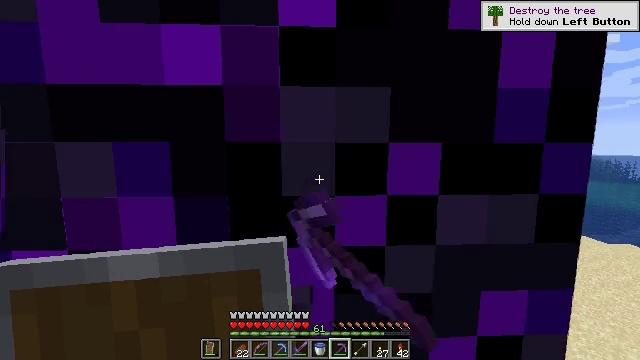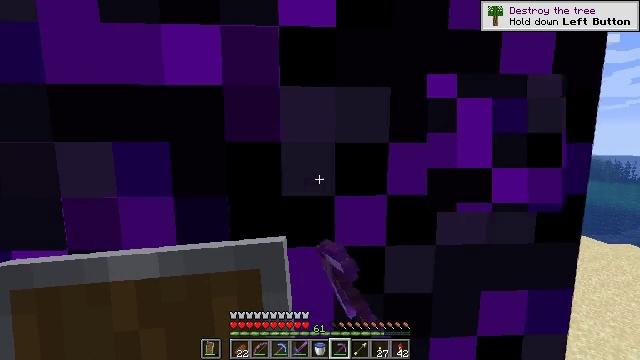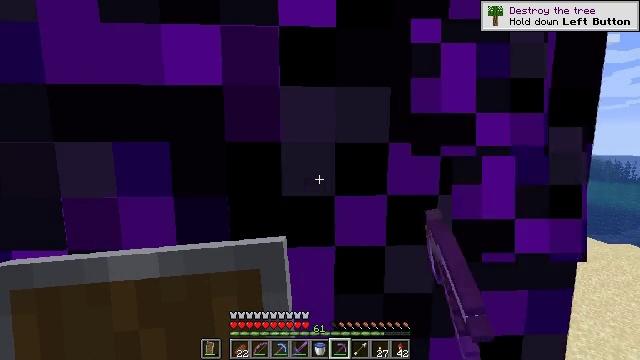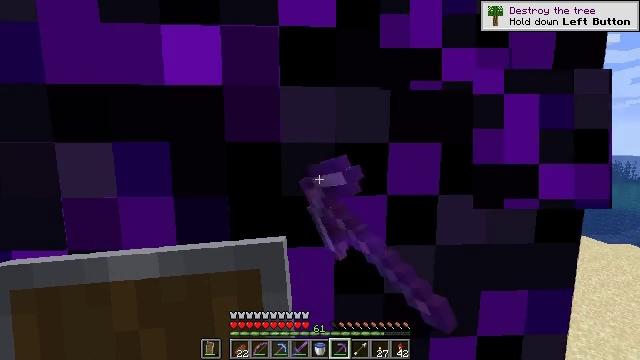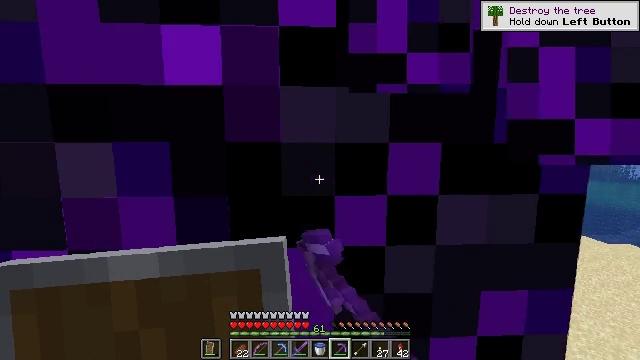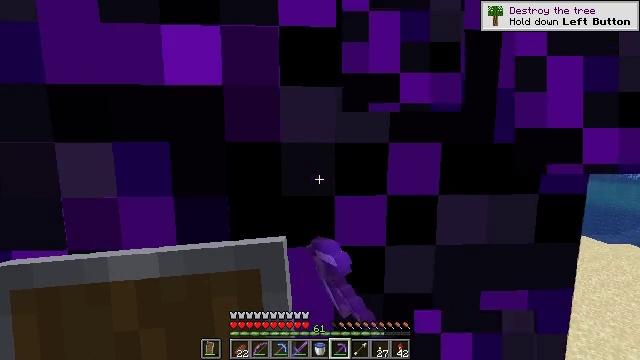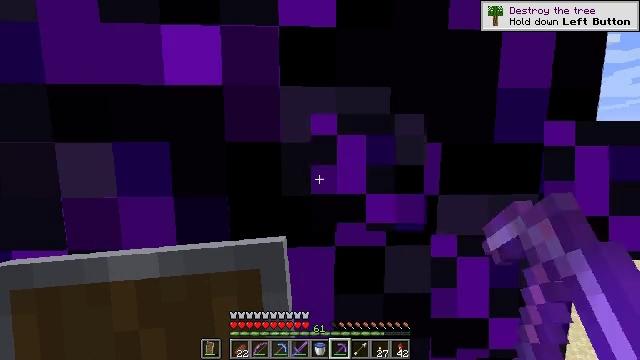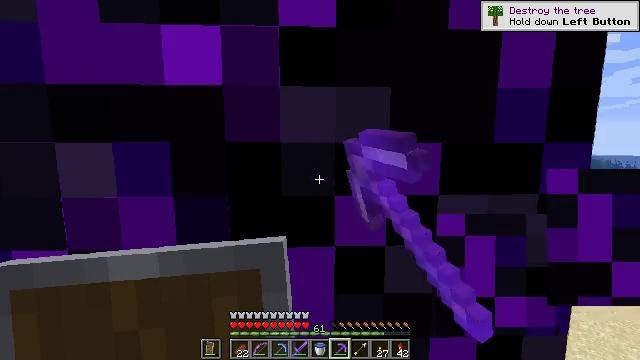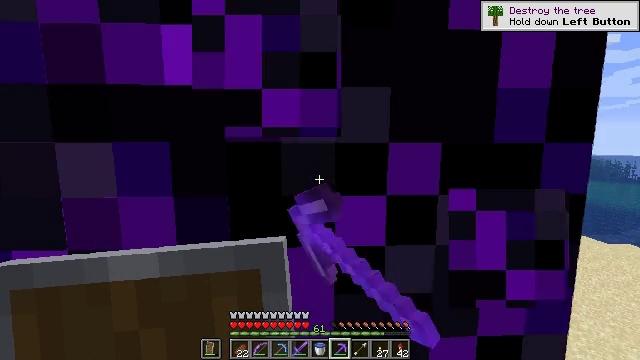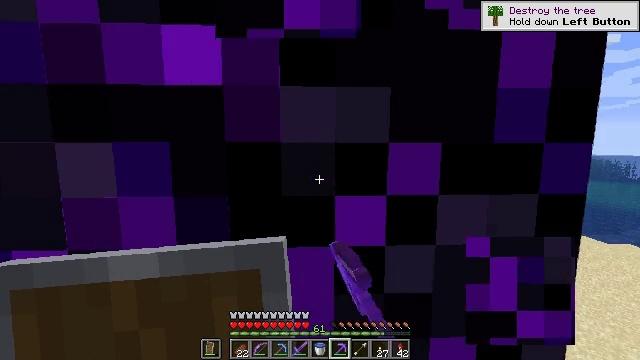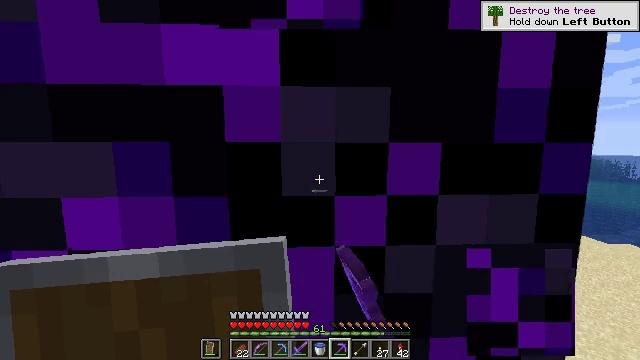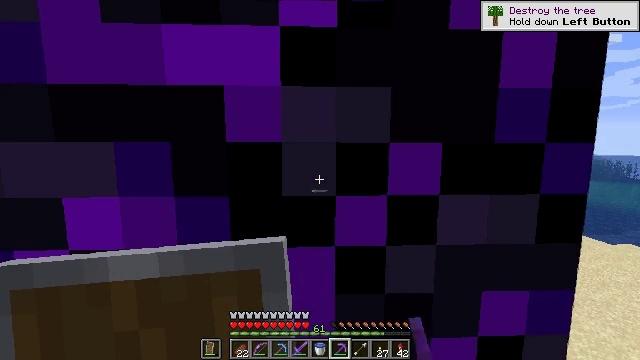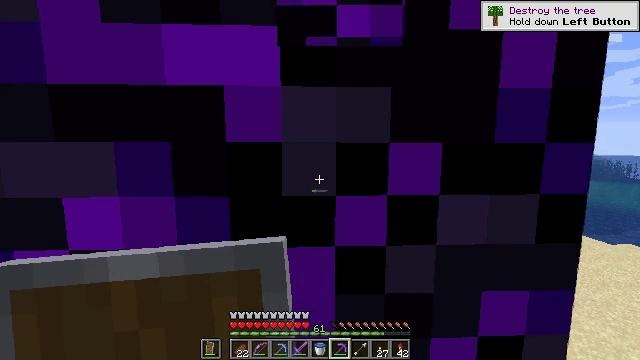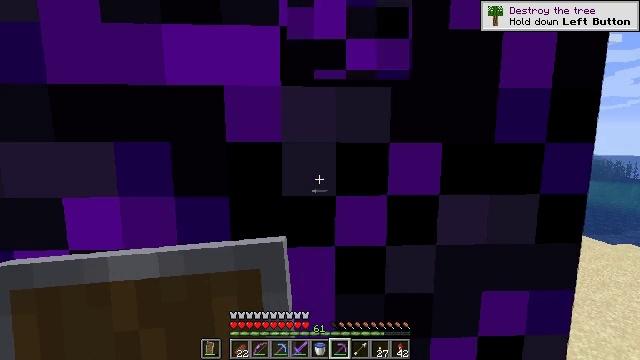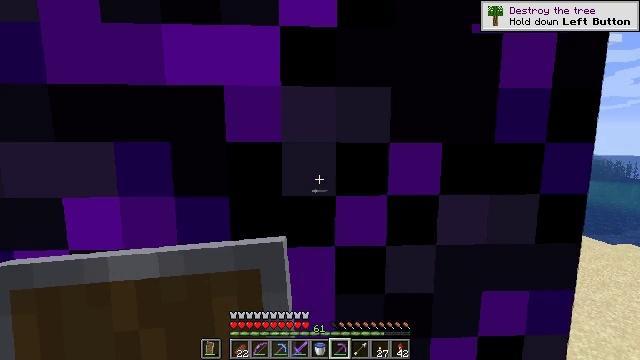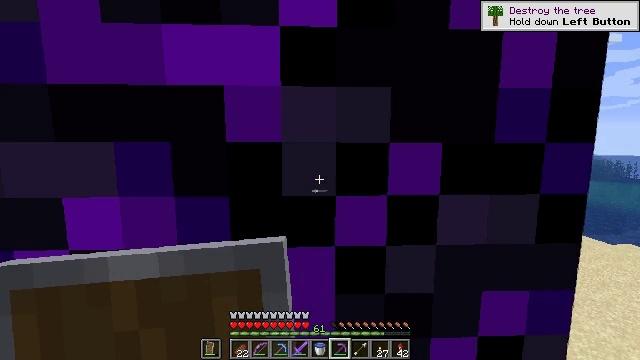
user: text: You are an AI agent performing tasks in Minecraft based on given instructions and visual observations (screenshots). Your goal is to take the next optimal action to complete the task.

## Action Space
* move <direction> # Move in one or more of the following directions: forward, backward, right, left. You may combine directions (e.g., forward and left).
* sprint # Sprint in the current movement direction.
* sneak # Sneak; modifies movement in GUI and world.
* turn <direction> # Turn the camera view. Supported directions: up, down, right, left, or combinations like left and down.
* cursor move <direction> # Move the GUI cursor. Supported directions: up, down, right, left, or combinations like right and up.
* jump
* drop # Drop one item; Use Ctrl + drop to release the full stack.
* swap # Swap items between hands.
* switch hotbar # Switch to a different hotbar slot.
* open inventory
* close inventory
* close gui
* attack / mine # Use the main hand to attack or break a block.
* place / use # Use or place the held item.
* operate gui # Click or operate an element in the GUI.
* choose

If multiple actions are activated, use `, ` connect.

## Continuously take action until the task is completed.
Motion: motion action
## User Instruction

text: Use a pickaxe to gather crying obsidian.
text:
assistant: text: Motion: attack / mine
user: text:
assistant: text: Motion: attack / mine
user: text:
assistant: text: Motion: attack / mine
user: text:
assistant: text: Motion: attack / mine
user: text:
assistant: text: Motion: attack / mine
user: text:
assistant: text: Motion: attack / mine
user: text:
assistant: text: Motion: attack / mine
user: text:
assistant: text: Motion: attack / mine
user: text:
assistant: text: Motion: attack / mine
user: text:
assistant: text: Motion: no_op
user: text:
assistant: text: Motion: no_op
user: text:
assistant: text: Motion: no_op
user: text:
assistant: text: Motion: no_op
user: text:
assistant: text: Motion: no_op
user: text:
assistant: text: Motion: no_op
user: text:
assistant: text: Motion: no_op
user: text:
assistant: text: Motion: no_op
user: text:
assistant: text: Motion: no_op
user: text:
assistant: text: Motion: attack / mine
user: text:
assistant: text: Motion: attack / mine
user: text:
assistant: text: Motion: attack / mine
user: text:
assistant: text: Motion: attack / mine
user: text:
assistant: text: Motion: attack / mine
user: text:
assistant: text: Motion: attack / mine
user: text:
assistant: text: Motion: attack / mine
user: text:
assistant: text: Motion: attack / mine
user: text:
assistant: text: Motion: attack / mine
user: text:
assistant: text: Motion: attack / mine
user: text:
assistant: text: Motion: attack / mine
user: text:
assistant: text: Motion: attack / mine